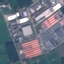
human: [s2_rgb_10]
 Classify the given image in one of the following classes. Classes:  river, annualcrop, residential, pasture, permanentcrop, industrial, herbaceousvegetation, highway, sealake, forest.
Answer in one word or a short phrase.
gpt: Industrial